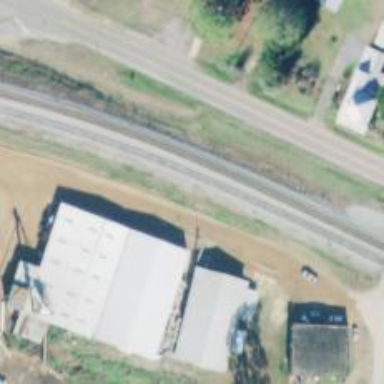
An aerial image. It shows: Railway siding with rails.